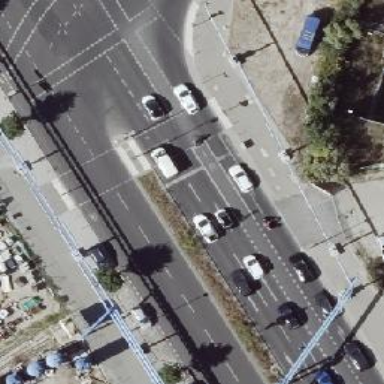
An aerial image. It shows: Crossing with traffic signals and central island.